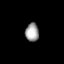
Tissue: skin
Cell type: Myeloid cells
Senescence score: 0.6947
Nuclear area (px): 239
Mean DAPI intensity: 161.782